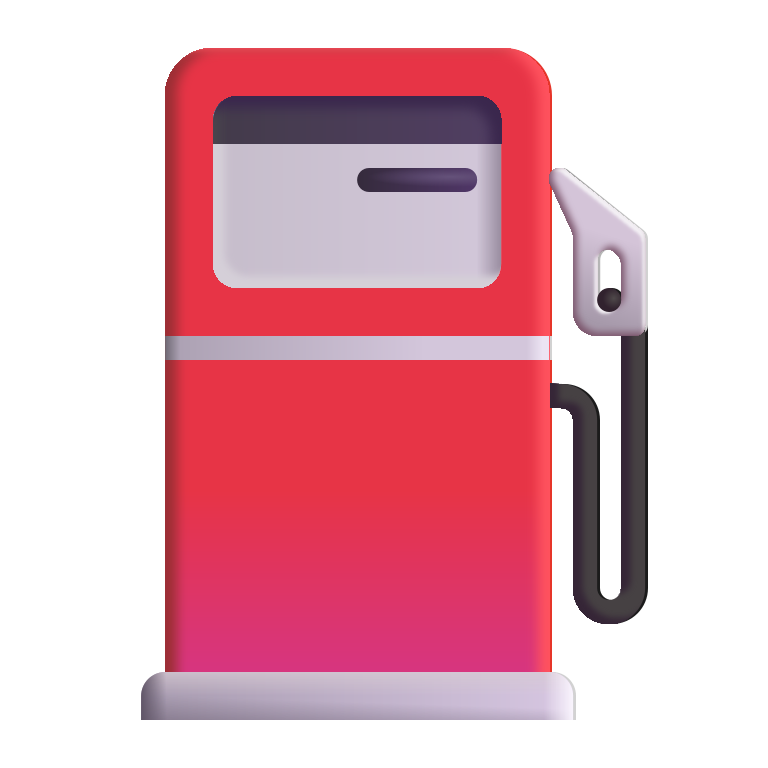
fuel pump color